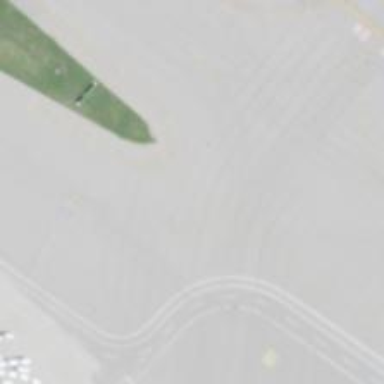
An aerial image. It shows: View of taxiway at the airport.